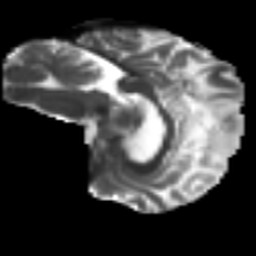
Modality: T2w
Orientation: sagittal
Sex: male
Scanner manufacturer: ge
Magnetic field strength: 3 T
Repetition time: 7 s
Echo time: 0.08 s